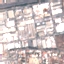
Label: Industrial